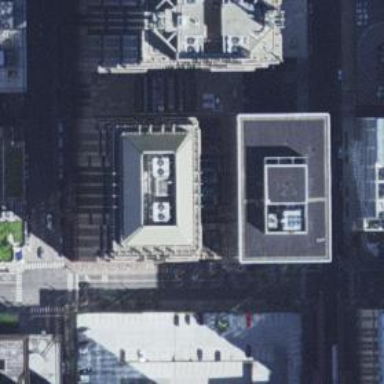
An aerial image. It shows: Office building.